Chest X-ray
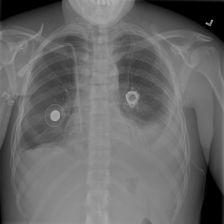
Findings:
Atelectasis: positive
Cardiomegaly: negative
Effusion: positive
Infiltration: positive
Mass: negative
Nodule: negative
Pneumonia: negative
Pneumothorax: negative
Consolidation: negative
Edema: negative
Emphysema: negative
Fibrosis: negative
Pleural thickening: negative
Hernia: negative